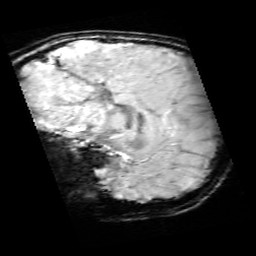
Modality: SWI
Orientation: sagittal
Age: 11
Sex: male
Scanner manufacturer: siemens
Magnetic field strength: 3 T
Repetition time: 0.027 s
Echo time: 0.02 s